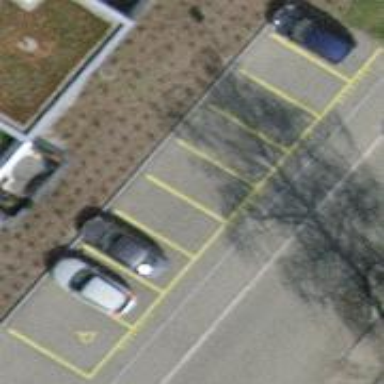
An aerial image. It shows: Street-side parking area.